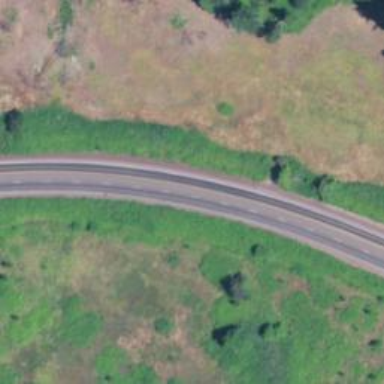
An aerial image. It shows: Asphalt road classified as trunk highway.